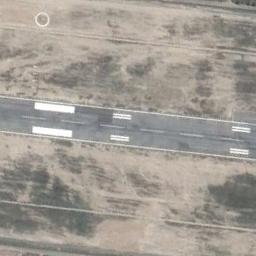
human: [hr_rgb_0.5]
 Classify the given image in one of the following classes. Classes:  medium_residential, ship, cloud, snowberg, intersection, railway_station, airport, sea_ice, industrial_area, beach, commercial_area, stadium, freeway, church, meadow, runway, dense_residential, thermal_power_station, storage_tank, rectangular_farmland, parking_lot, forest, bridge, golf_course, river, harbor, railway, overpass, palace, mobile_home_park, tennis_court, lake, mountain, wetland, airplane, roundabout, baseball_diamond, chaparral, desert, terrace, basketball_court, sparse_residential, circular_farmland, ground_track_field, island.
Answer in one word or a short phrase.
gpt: runway